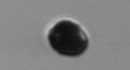
Label: Dinophyceae